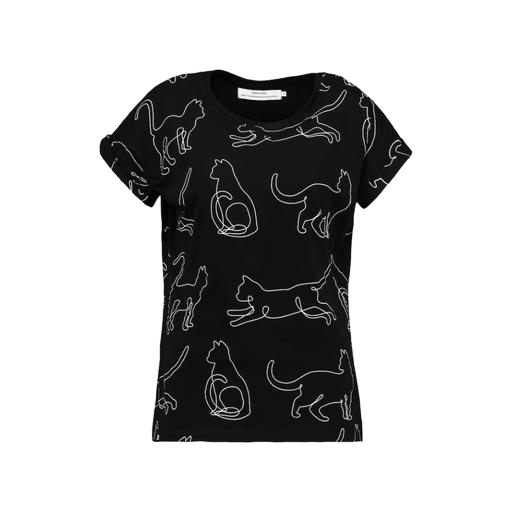
black cat print t-shirt, black printed t-shirt, print t-shirt, white background